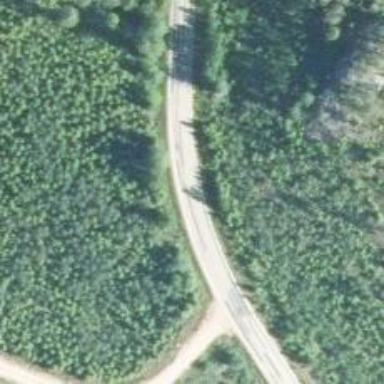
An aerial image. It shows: Tertiary road.